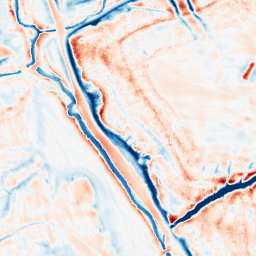
Category: edge_preserving
Decomposition family: bilateral
Decomposition parameters: d: 21
sigma_color: 100
sigma_space: 50
Upsampling method: sinc_hamming
Upsampling parameters: scale: 4
kernel_size: 16
Upsampling scale: 4